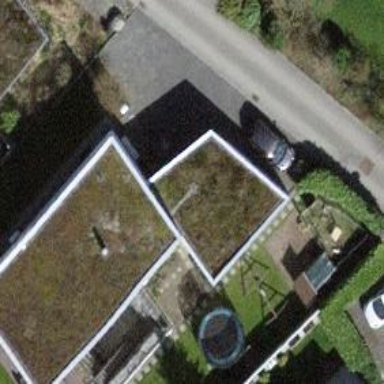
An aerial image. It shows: Garage.